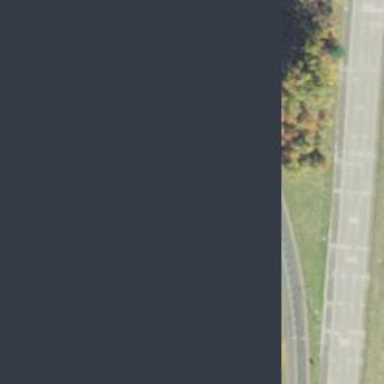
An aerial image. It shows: Bridge with asphalt surface on motorway link.